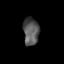
Tissue: skin
Cell type: Epithelial cells
Senescence score: 0.1749
Nuclear area (px): 430
Mean DAPI intensity: 85.765